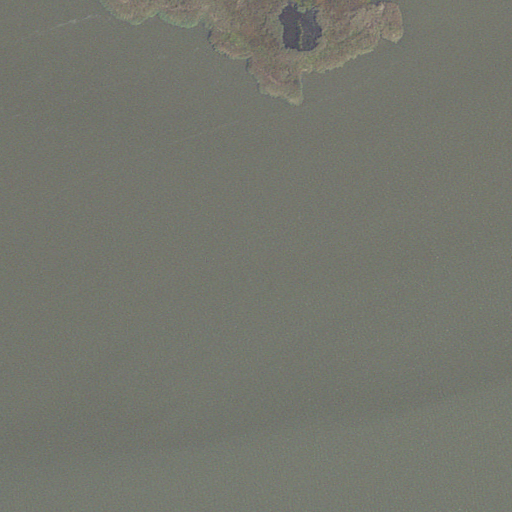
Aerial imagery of cape in Virginia named Gall Bush Point containing open water and herbaceous wetlands